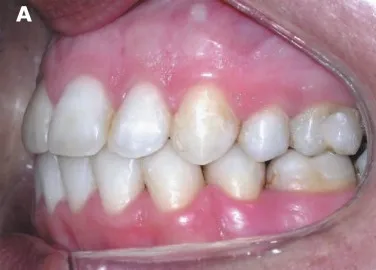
Postoperative intraoral view of the left side.
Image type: medical_photograph (oral_photograph)